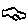
Label: car